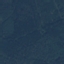
Land use / land cover: Forest